Question: I am trying to test my google assistant app which is there on diagflow. When I open google assistant simulator it says "test enabled " but then it fades out and doesn't allow me to click anywhere.
I also tried to say " talk to my test app" on actual device but it doesn't launch my application.
I have checked weebhook url and everything looks fine. Can you let me know what went wrong. It was working earlier.

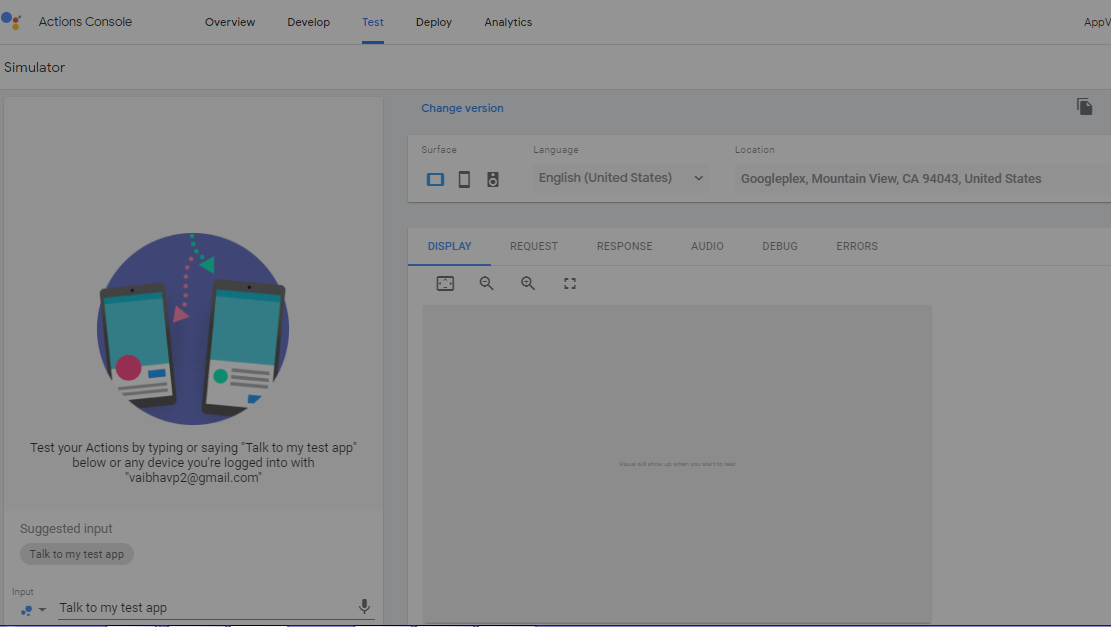
Answer: Got the resolution, you have to make sure your web and app activity setting via google/myaccount is enabled (true). It will work properly then